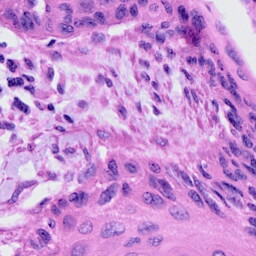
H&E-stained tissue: Cervix